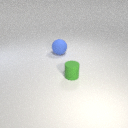
small green rubber cylinder to the right of large blue rubber sphere